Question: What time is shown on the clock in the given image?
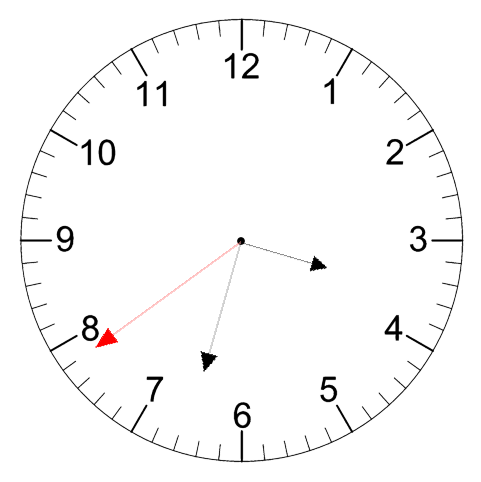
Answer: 03:32:39